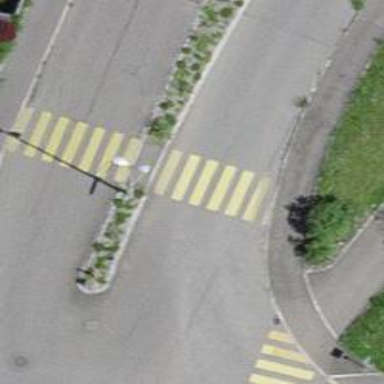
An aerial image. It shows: Traffic island located on footway.